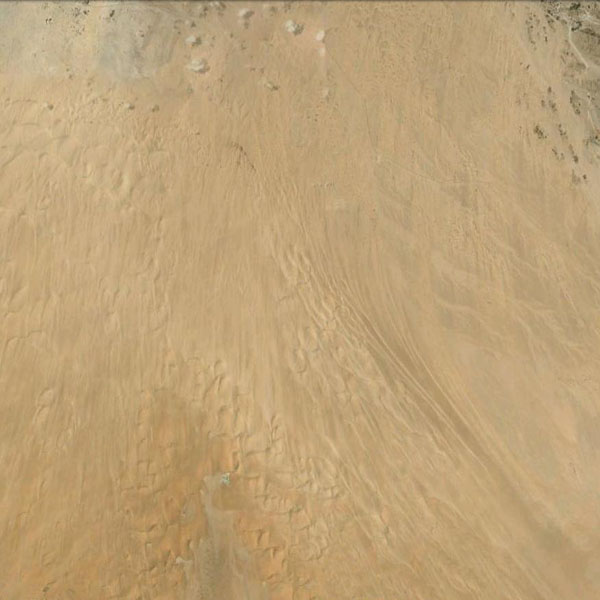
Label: Desert